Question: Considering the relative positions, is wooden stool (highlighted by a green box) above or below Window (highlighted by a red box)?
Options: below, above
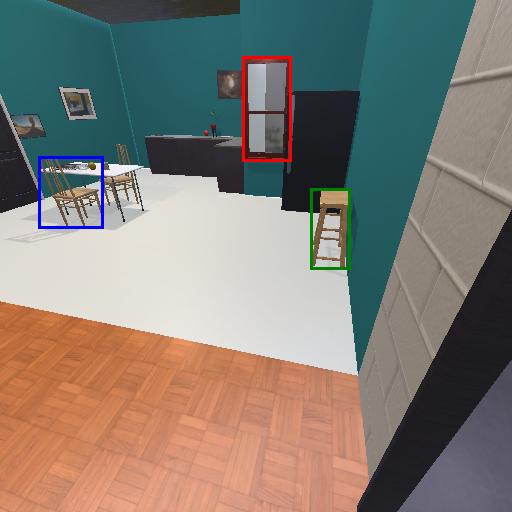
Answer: below